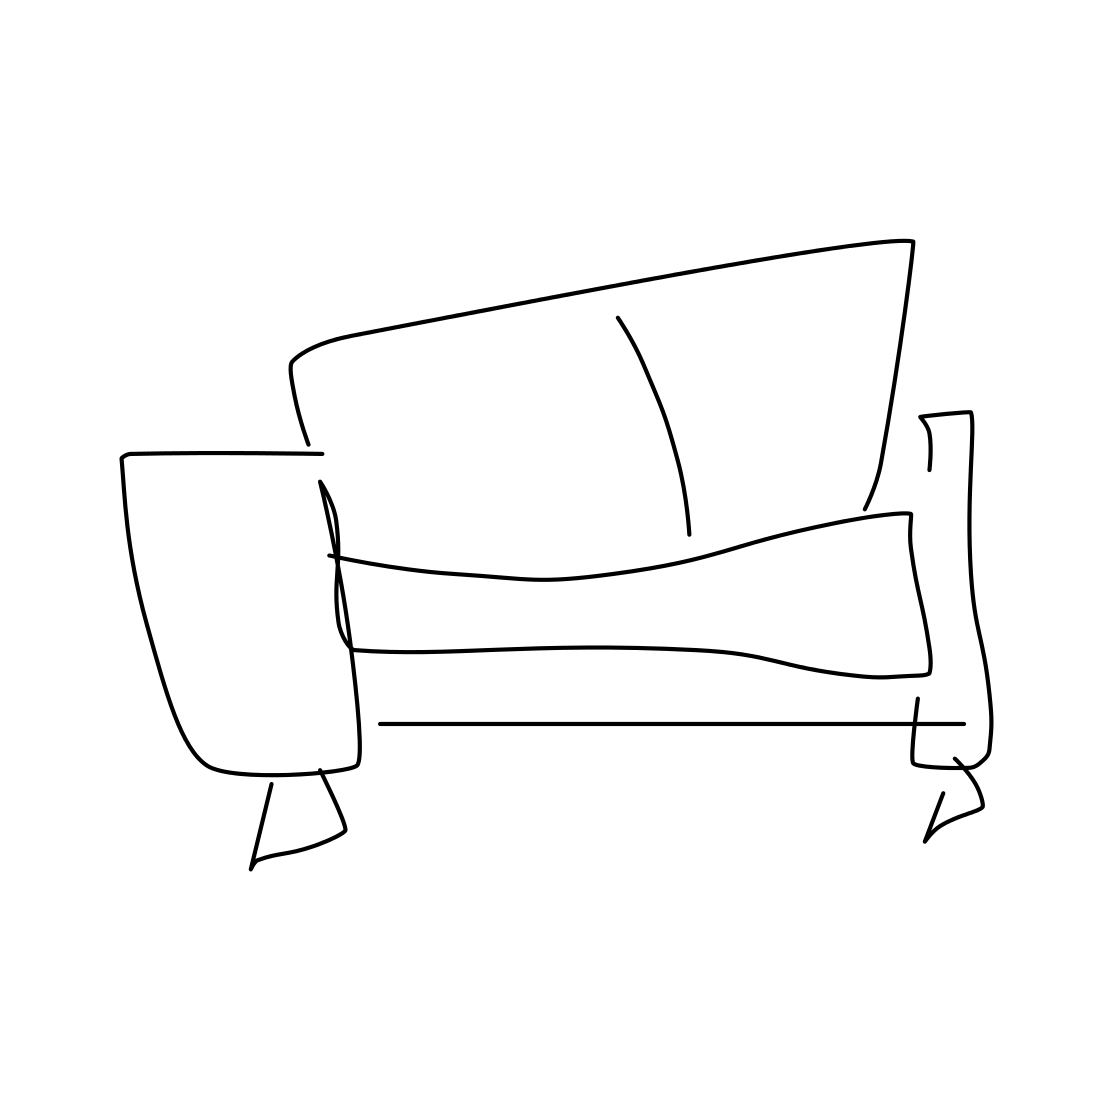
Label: couch